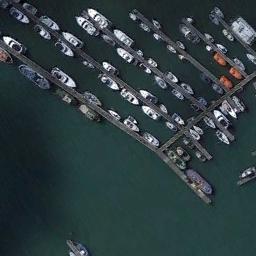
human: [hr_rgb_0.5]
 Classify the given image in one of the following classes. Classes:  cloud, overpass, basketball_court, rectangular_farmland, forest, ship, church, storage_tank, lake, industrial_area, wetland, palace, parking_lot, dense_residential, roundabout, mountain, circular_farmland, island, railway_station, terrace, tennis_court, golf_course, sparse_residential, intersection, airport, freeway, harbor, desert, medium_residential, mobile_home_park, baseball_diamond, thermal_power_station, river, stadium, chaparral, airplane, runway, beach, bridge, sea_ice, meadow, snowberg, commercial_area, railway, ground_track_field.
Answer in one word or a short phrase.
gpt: harbor